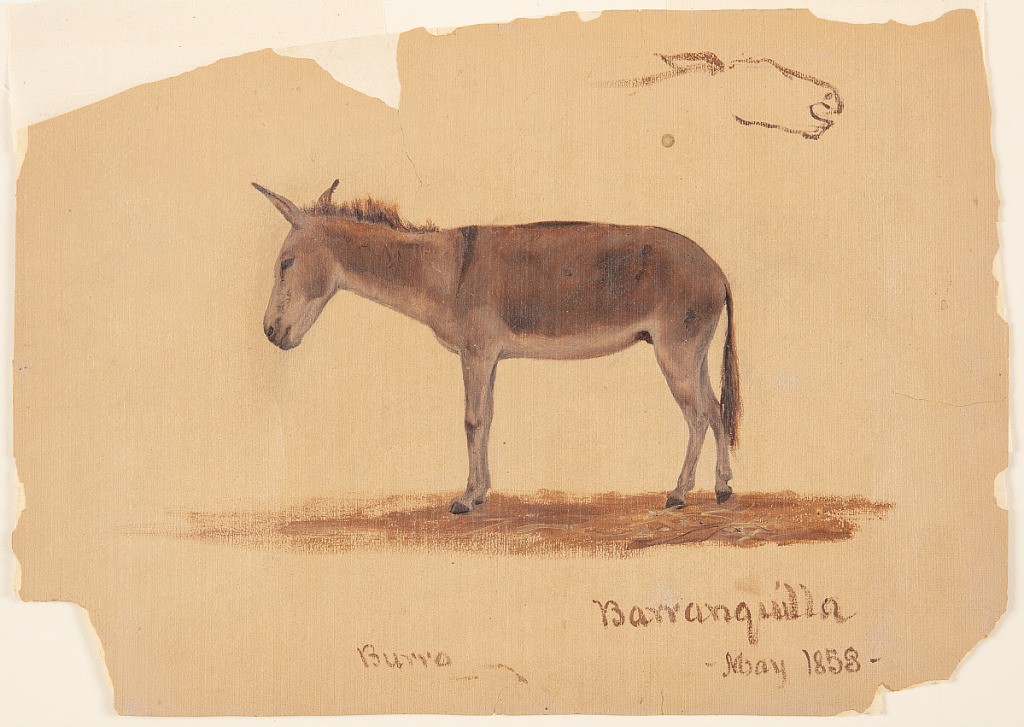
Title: Burro, Barranquilla, Colombia
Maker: Frederic Edwin Church, American, 1826–1900
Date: May 6, 1853
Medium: Oil and graphite on brown paperboard
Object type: Drawing
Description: Figure sketch of a donkey in Barranquilla, Colombia. With its delicate grey-brown coat, the donkey stands in almost perfect left profile. The ground below it, with indistinct detritus, is hastily rendered. A contour sketch of the donkey's head in right profile with its mouth agape is included at upper right.